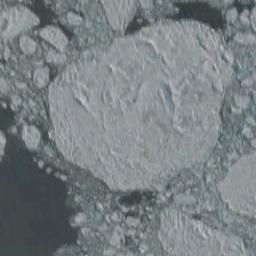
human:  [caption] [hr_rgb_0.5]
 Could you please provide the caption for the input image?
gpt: The large sea ice in the middle is approximately elliptical .

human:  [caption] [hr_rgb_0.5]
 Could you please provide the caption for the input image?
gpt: A large piece of ice and the small pieces of ice surrounding it form a large piece floating on the deep blue sea .

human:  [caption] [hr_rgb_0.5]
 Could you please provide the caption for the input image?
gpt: A large piece of sea ice and a lot of small pieces of sea ice gather together .

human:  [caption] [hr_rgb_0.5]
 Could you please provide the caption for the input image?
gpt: There is a big ice and many small ice on the light green sea .

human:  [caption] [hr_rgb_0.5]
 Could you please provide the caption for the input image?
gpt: There are sea ice on the ice sheet .